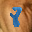
Label: 8